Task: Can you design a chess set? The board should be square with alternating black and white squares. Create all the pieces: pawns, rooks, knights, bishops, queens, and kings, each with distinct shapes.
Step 5581:
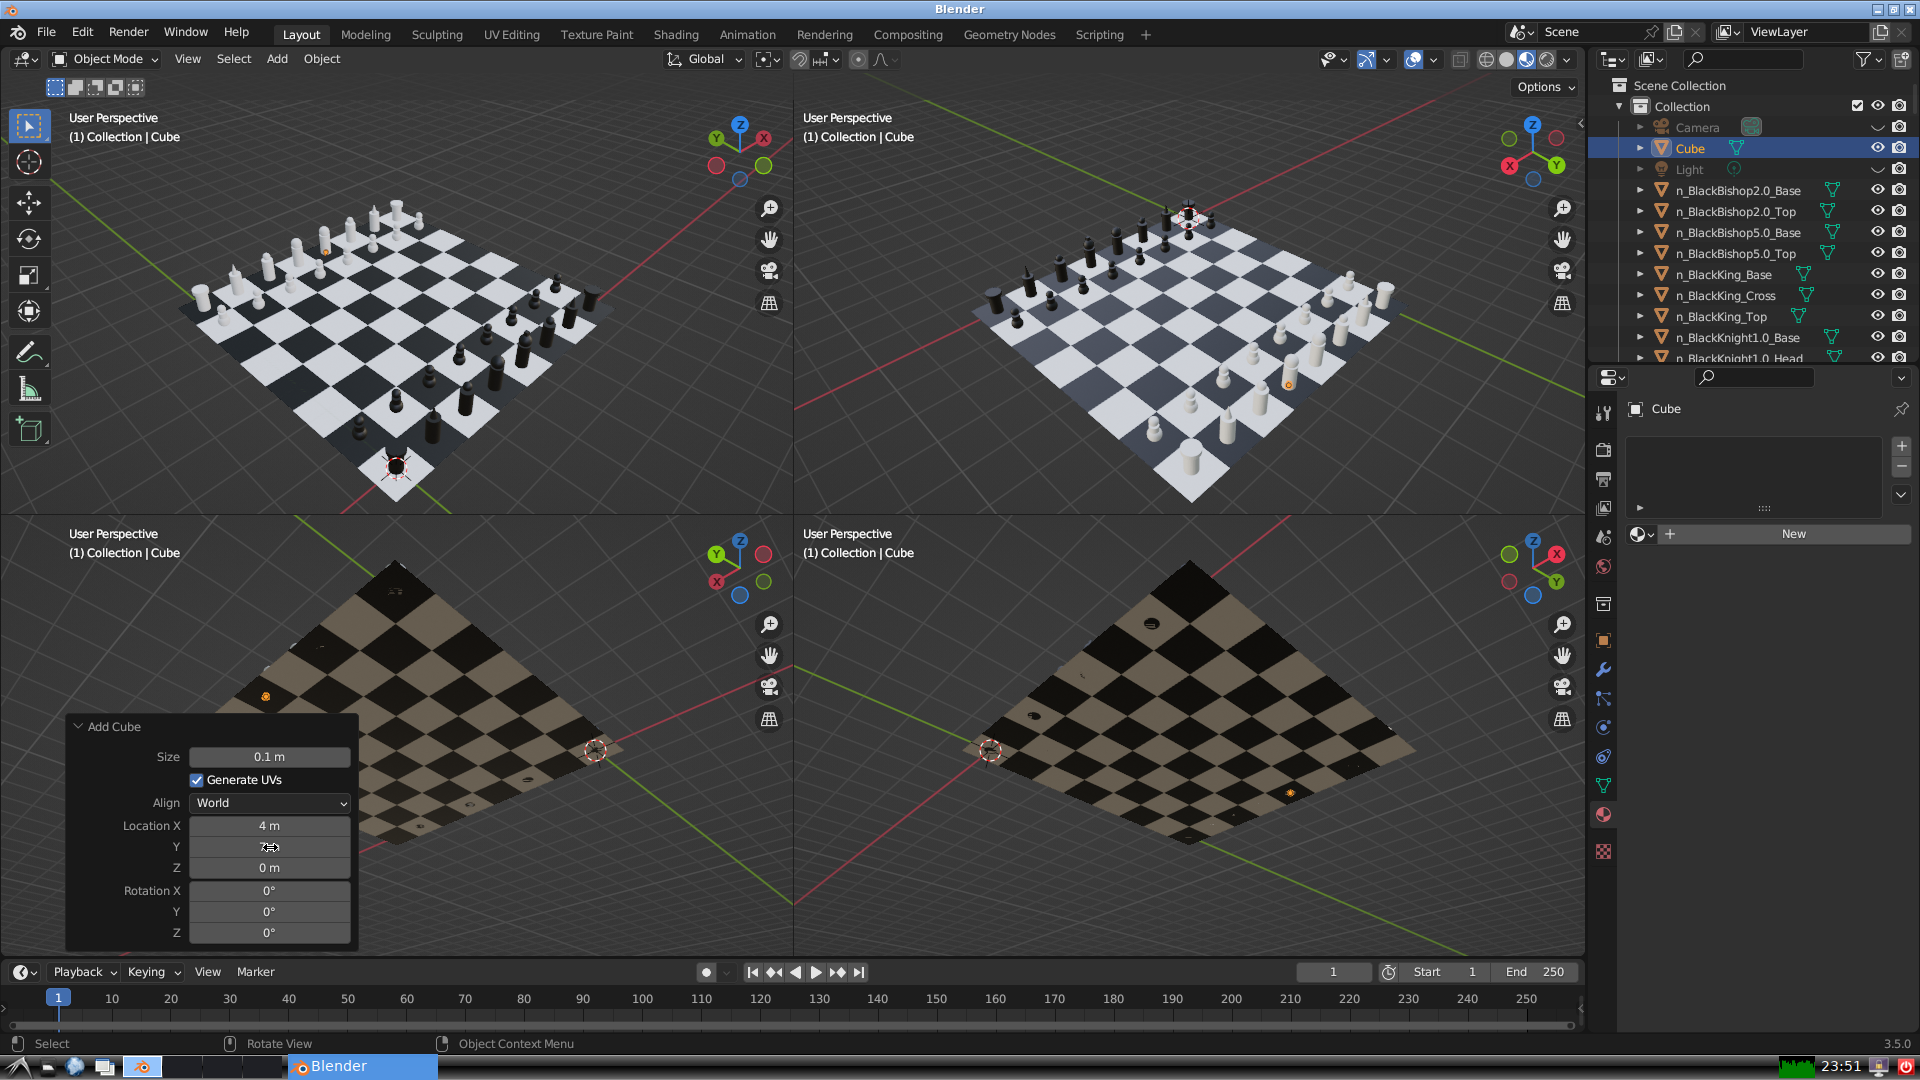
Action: {"mouse_move": [270, 867]}